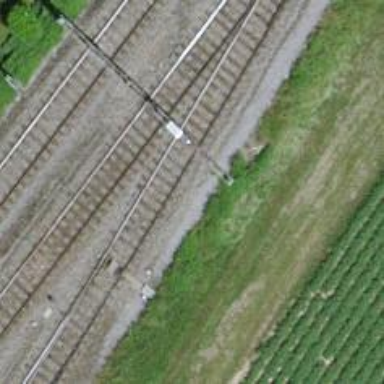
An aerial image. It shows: Electrified rail siding with contact line.